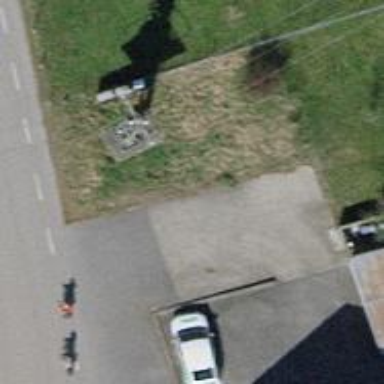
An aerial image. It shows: Concrete power pole.